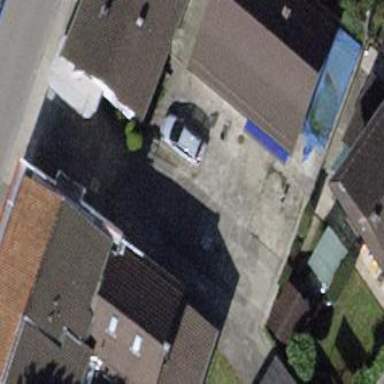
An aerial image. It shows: Group of garages.